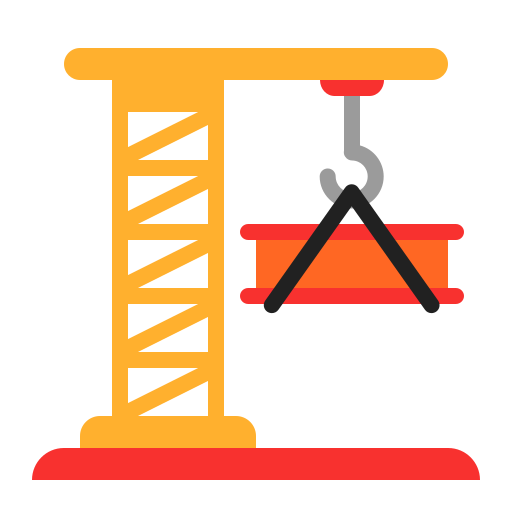
building construction flat